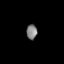
Tissue: lung
Cell type: Endothelial cells
Senescence score: 0.6373
Nuclear area (px): 160
Mean DAPI intensity: 124.988